Question:
I have been working on a branch, and then decided to merge another branch, so I put my branch under HG, and then pulled in the common base (the base of the two branches) as revision 1, then pulled in the other branch (the one I'm trying to merge) as revision 2.
So after committing revision 2, I had 3 unrelated revisions. I then merged revision 0 (my branch) with the revision 1 (the base). Note that if I do a diff of revision 0 and revision 3 there are no differences.
I am now trying to do the exact same thing with revision 2 (the other branch) by merging revision 2 with revision 1 (more specifically, revision 4, revision 4 contains some file renames required due to case handling difference between Windows and Linux). My problem is however I merge revision 2 with revision 1 (or 4) I cannot get the working directory to look anything like revision 2. I attempt to merge revision 2 with revision 1, then do a diff, and there isn't a single similarity between revision 2 and the working directory.
How can I merge revision 2 into my working directory and overwrite everything that's already there? I want the working directory to be a child of revision 1, and be exactly the same as revision 2.
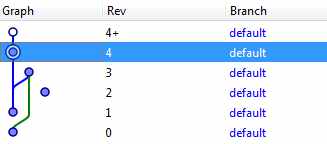
Answer: > I want the working directory to be a child of revision 1, and be exactly the same as revision 2.
I suggest <URL>. hg update to revision 1, following hg revert to revision 2. Commit to save.